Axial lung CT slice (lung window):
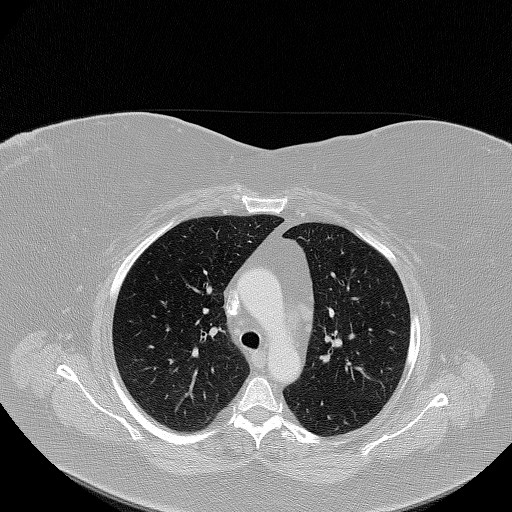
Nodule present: yes
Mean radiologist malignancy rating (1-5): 2.5